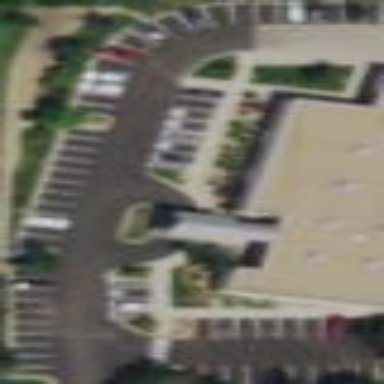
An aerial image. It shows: Parking area with surface.